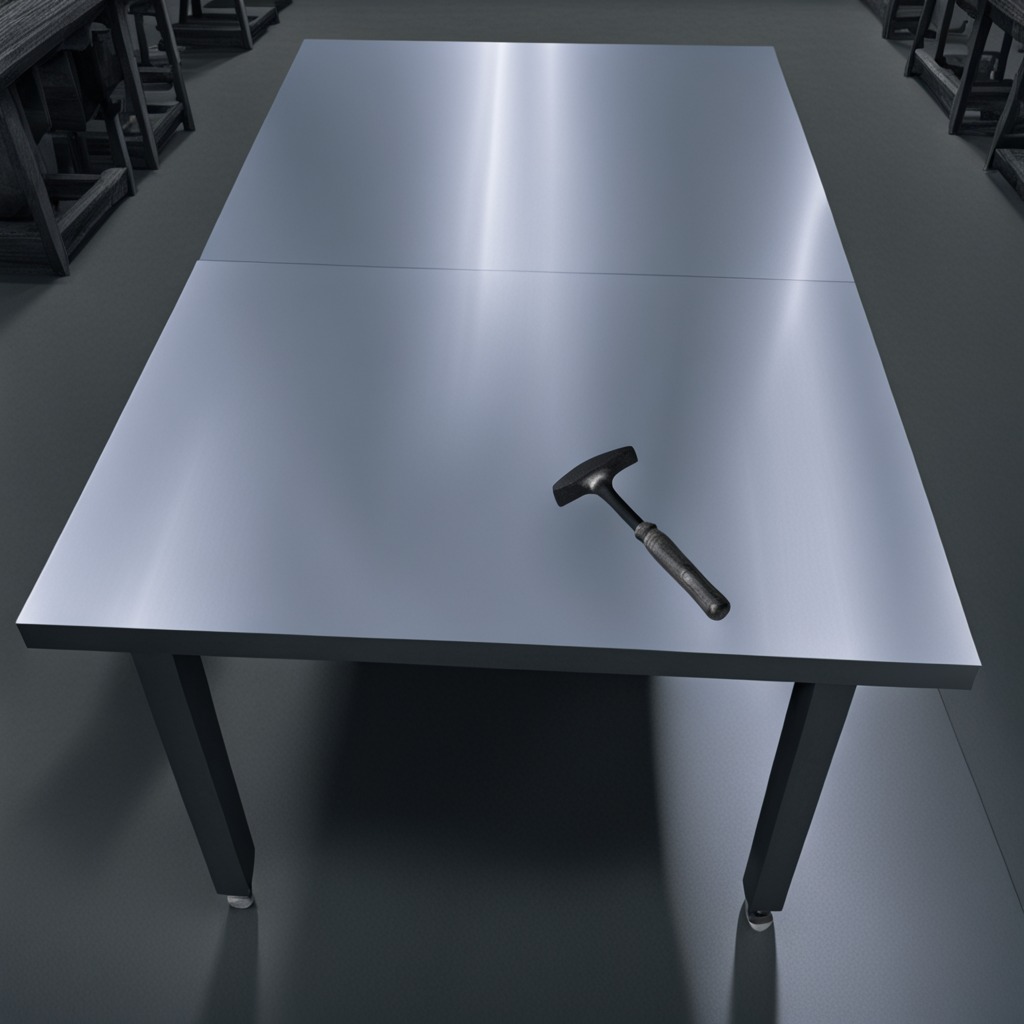
A hammer is lying on a clean empty table in a basement in the evening.